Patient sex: M
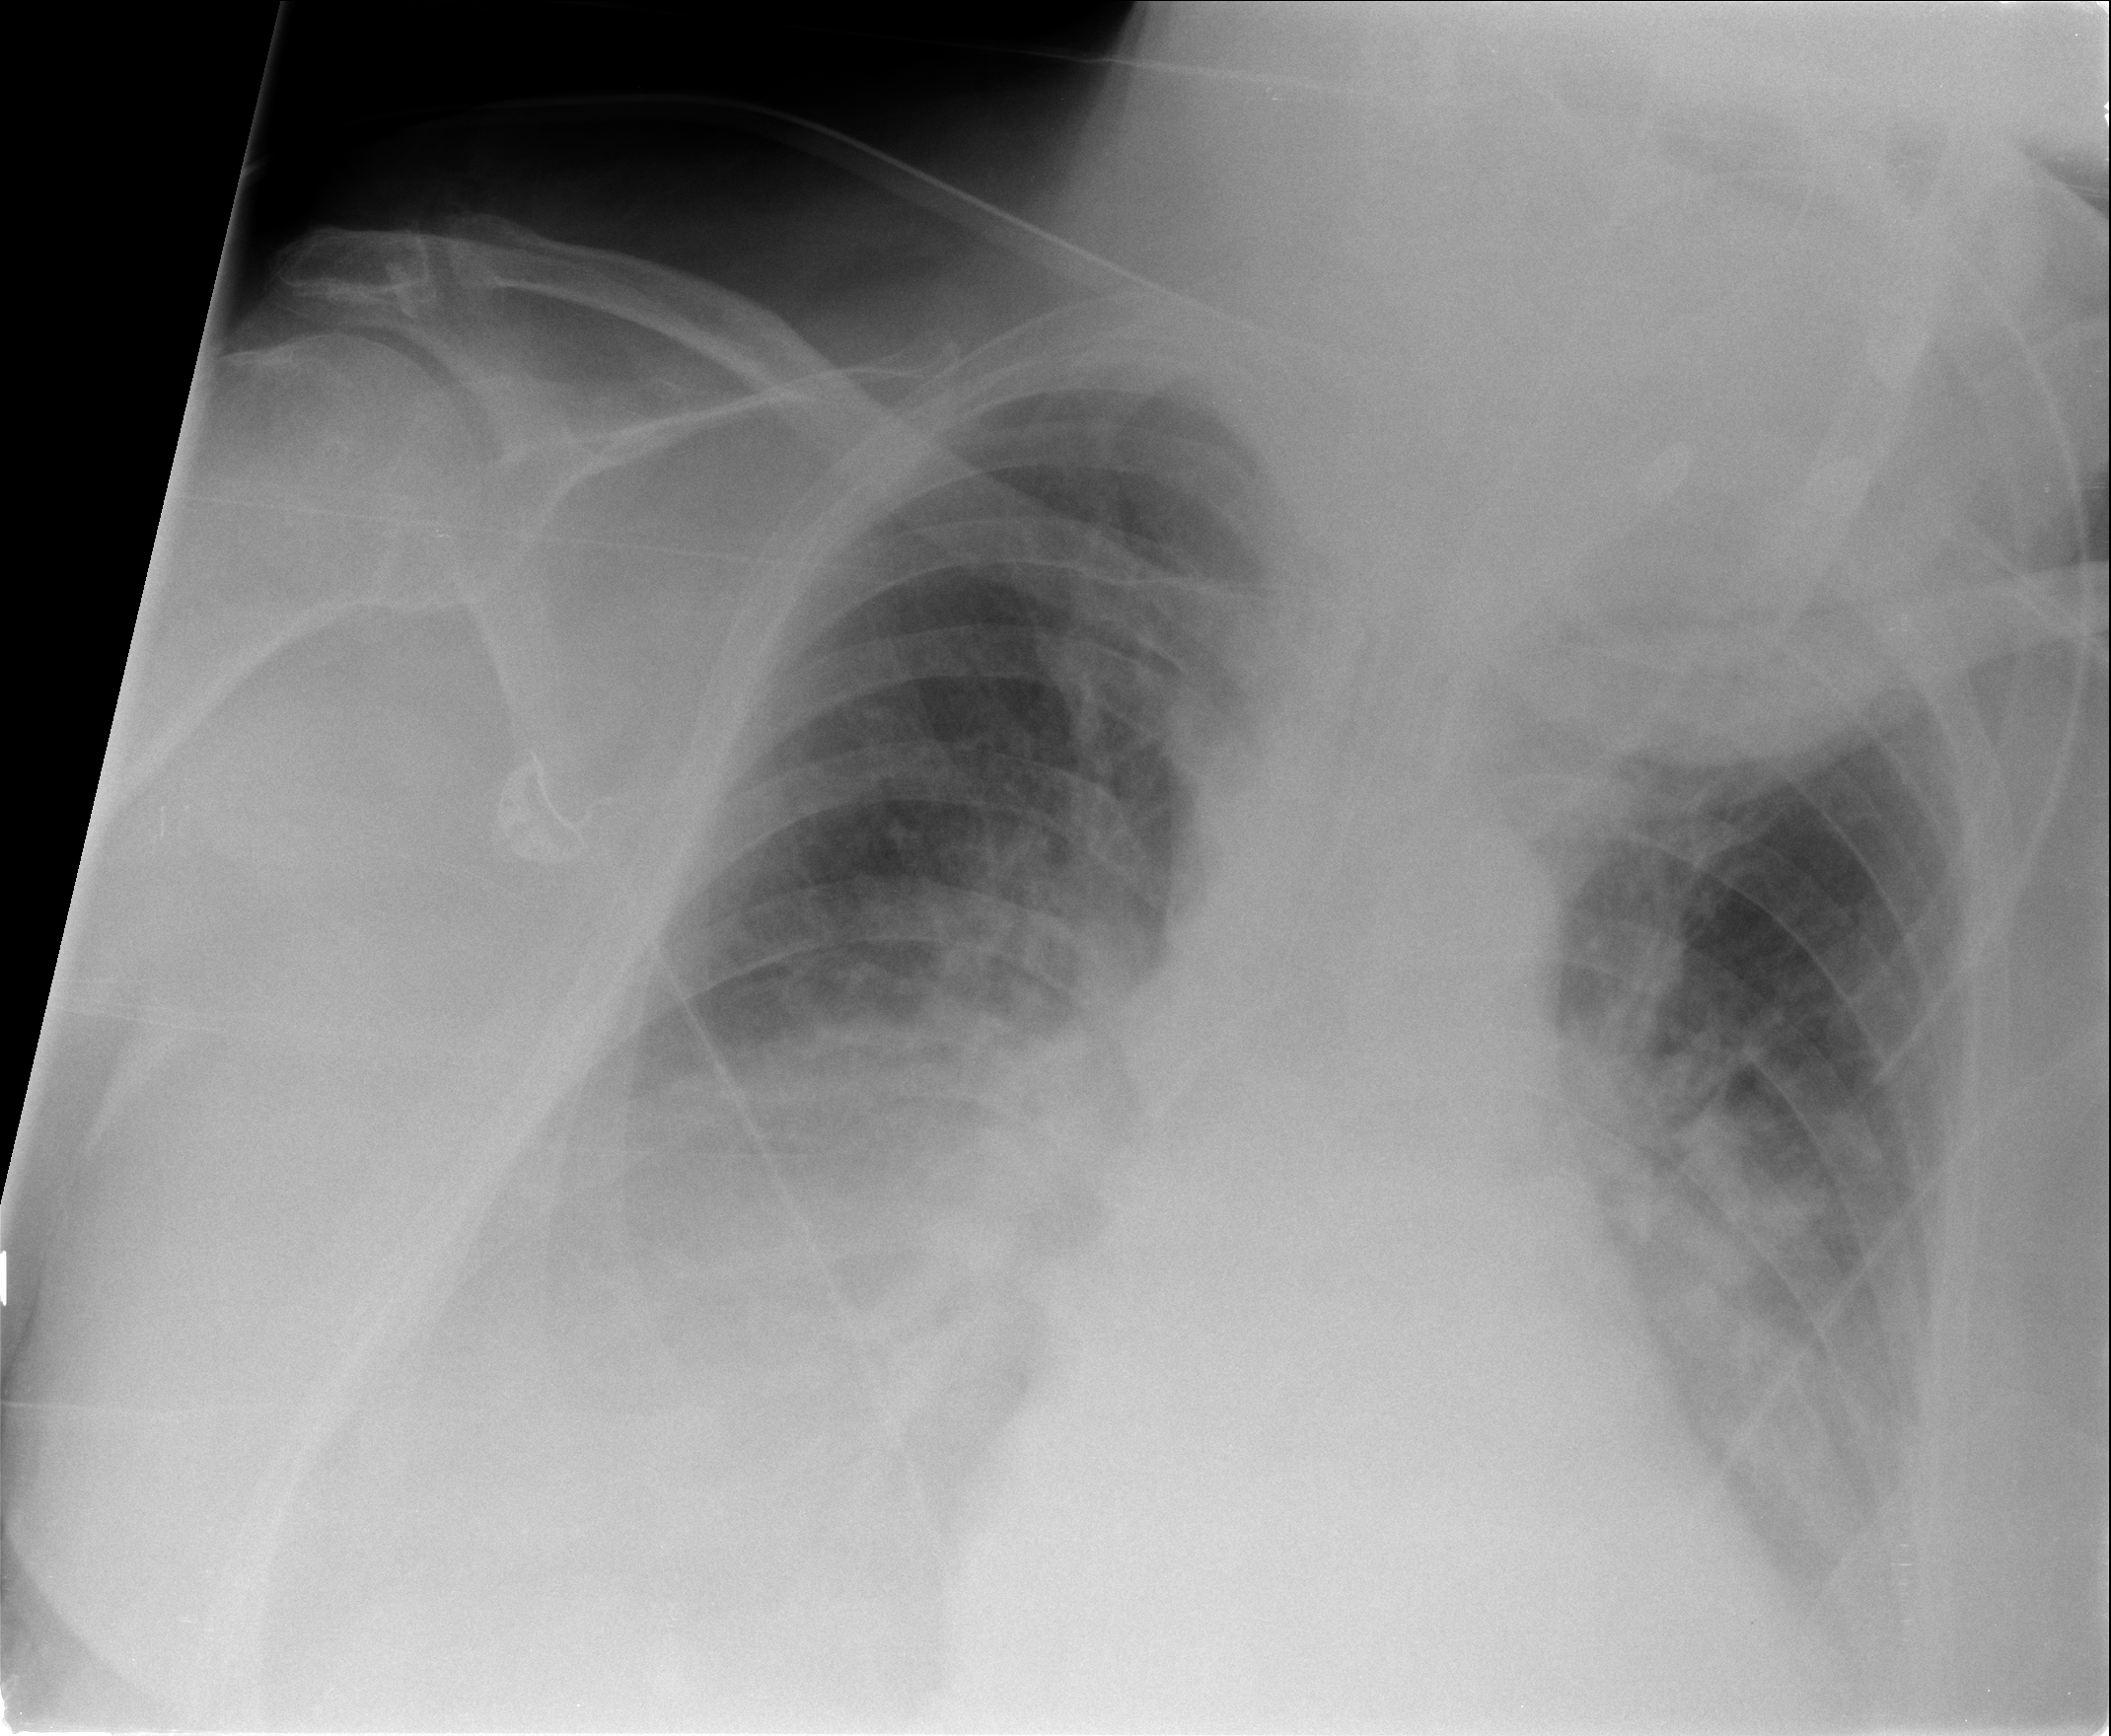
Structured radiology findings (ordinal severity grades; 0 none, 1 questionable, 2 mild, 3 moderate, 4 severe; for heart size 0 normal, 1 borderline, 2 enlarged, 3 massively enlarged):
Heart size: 0
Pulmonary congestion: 3
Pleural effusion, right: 2
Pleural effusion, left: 2
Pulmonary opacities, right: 3
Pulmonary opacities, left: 2
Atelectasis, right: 3
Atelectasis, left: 3